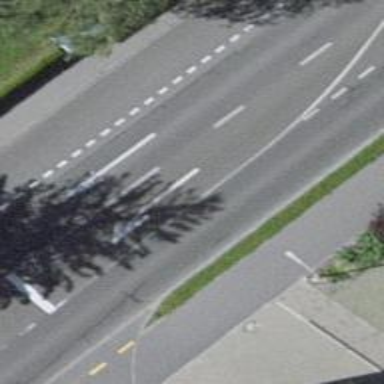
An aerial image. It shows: Secondary road with asphalt surface. There is cycle track on the left side of the road.